Question: : This turned out to be a bug in the version of SmartGit I'm using (version 3.0.11) - an application which is similar to gitk. The "Pushable Commits" list is modified after doing a "git pull" and some local commits not yet pushed are accidentally removed from this UI list. This caused the confusion described in this post where it appeared the only commit which was not pushed was the "Merge commit".
---
I pushed changes to a remote (on GitHub). Two other devs pushed a few commits after me. I had absolutely no local changes or commits and did a "git pull".
Immediately, after it pulled down the changes, it forced me to do a merge commit (allowing me to type the optional message). I've been using Git for ~2 years and I have yet to encounter this situation where pulling down changes into a clean local repo would force a merge commit. The two times this occurred over the past week, I wasn't sure what to do so I pushed this merge commit immediately both times with no issues (!?).
On our team, we have a mix of some devs who prefer rebasing and others who use git pull. I'm wondering if it's possibly related (even though we've had this setup for over a year and I have not encountered this prior to a week ago). I use git pull.
The image below shows the history.

My original commit pushed is the bottom dot on the purple line. Two other devs pushed after me and upon pulling their changes it created the top "Merge Branch" commit in my local repo (on the same purple line).
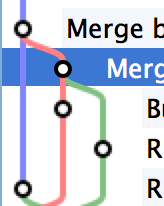
Answer: After looking at your image for even longer, I realized something obvious. Let's name the commits A to E from bottom to top to make it easier.
So here's the thing: Before pulling, your local branch was pointing at 'A' which was the commit you had locally.
When looking at commit D however, you can see that the red line does not end in 'A' but somewhere before (the screenshot is not showing that). So that commit was not based on 'A' and as such you could not fast-forward when pulling. You had to create a merge commit instead.
Now you mentioned that you did push 'A' before, so that's a bit odd. If you really pushed it and 'D' was published already, your push would have failed, and you had to merge it first. If 'D' was not published already, your push would have went through, but then the author of 'D' would have to merge it before being able to push it.
As you neither of that happened and you had to create a merge later when you pulled, the only reason left would be that you actually never pushed your commit 'A'.
Note that committing does not automatically push a commit. As I said in the comments, unless you push/pull, everything you do is completely local. And only when you do push or pull, commits are actually transferred to or from the remote.
(The other option would be that the dev pushing 'D' get a conflict but chose to force-push instead, removing your commit from the remote repository. If you are using GitHub, this should be visible from that user's activity log.)